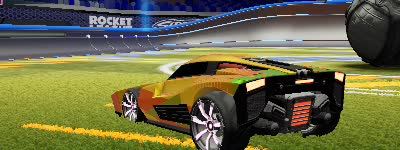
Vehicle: breakout